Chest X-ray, PA view. Patient: 71 years old, sex M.
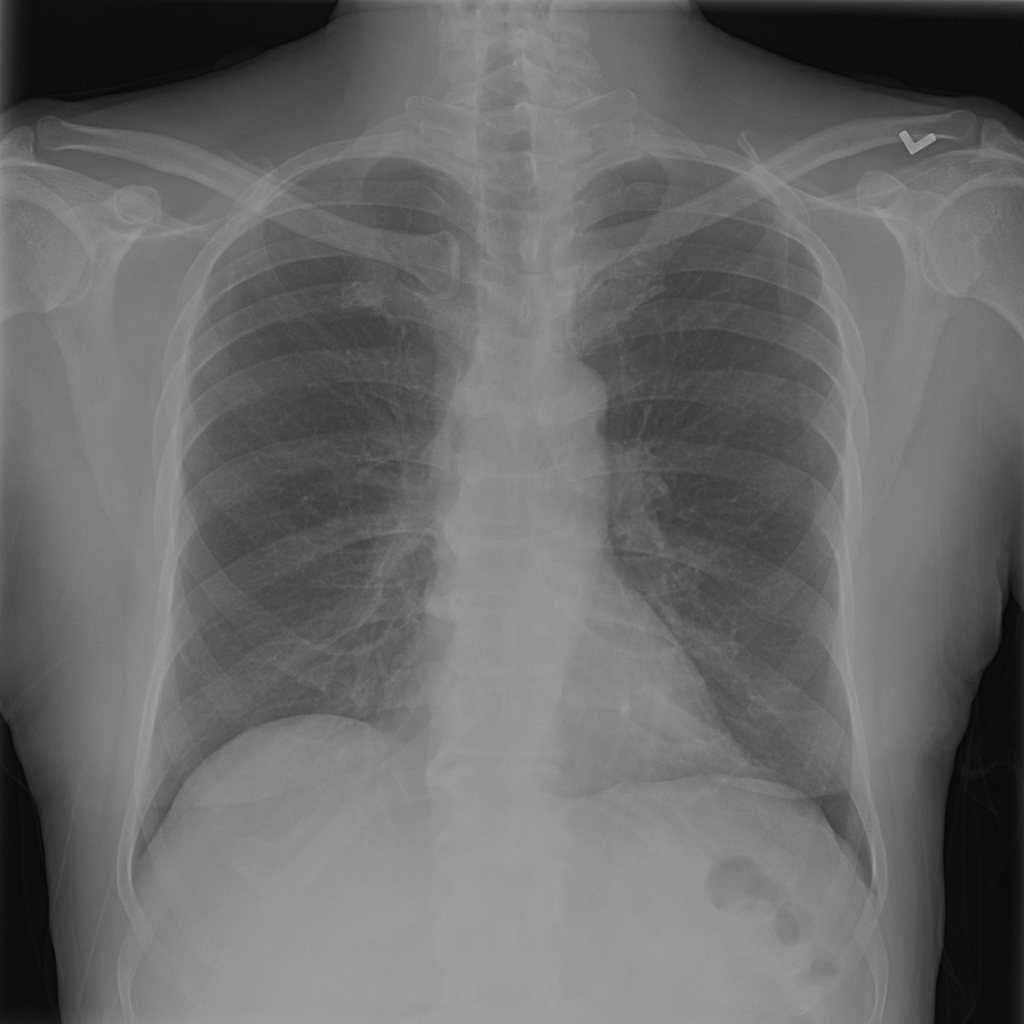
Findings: No Finding